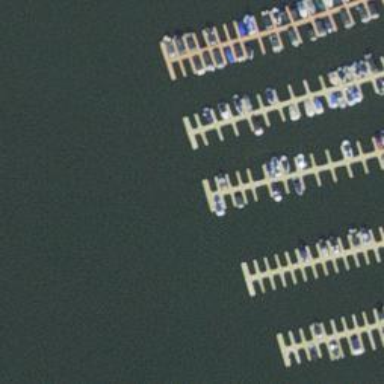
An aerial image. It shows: Man-made pier.